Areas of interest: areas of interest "Residential"
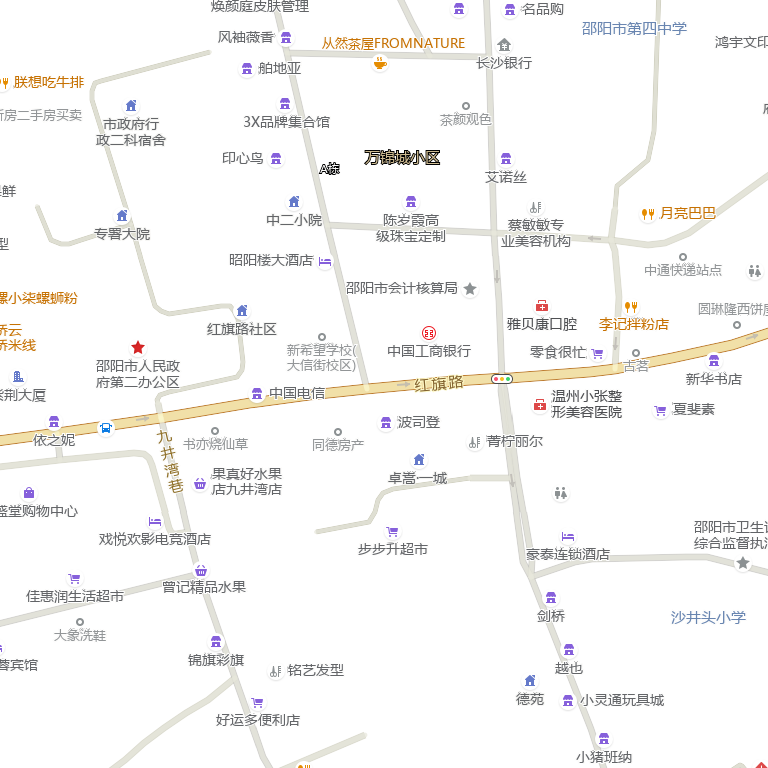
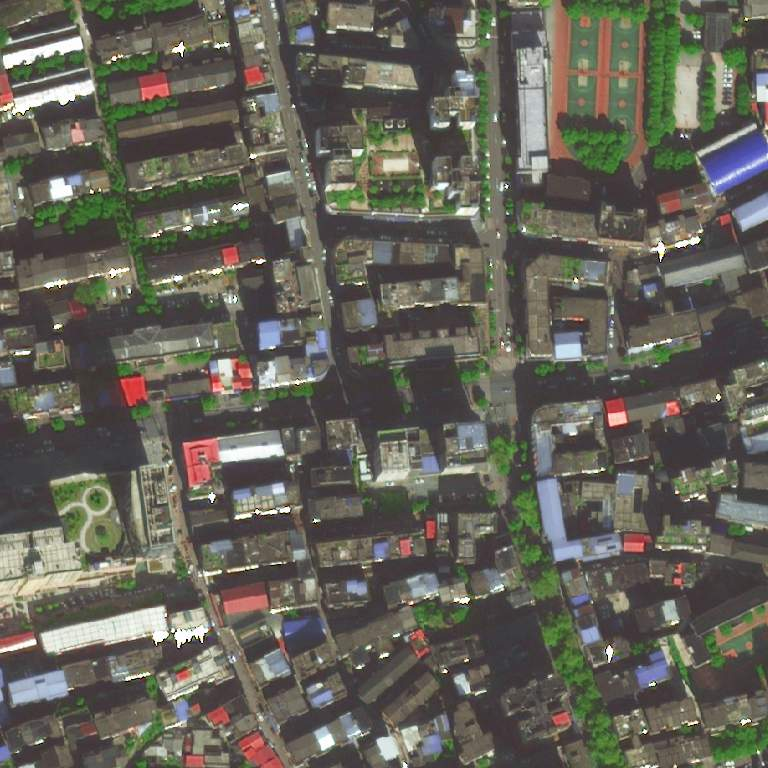